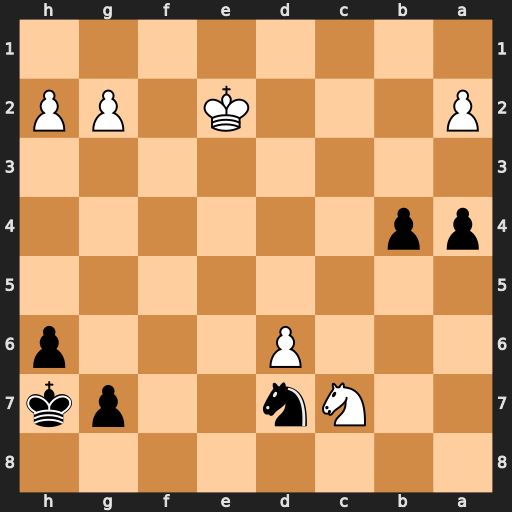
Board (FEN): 8/2Nn2pk/3P3p/8/pp6/8/P3K1PP/8
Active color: b
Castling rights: -
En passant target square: -
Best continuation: b3 axb3 a3 Ne6 a2